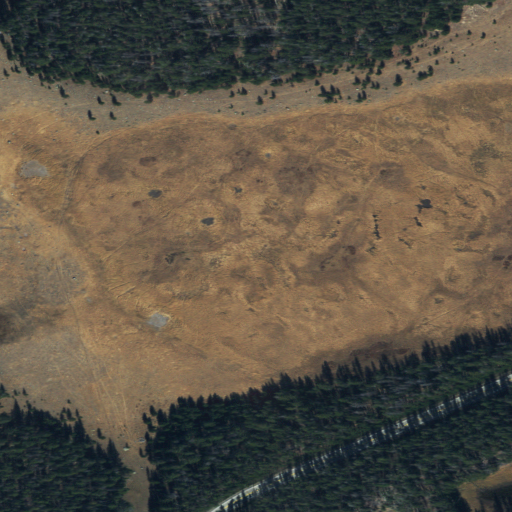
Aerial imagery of plain(s) in Montana named Moose Park containing grassland, evergreen forest, shrub, and herbaceous wetlands